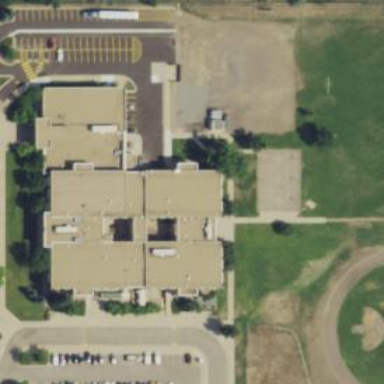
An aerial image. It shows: School driveway surfaced with asphalt.